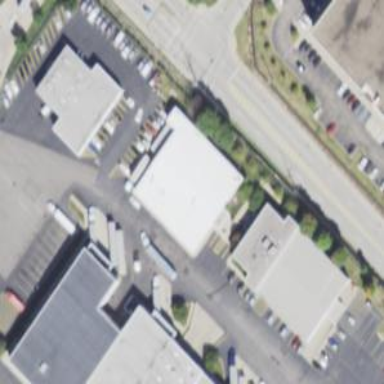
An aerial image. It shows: Commercial building.